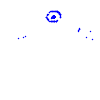
Particle: kaon